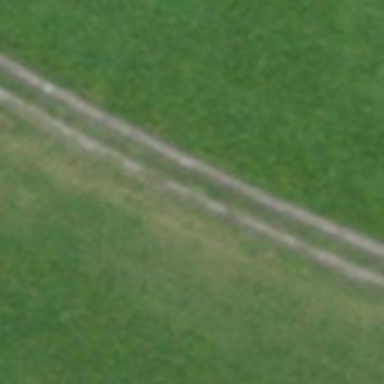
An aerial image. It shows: Unpaved track with grade4 surface.